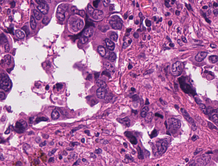
Tumor epithelial tissue: yes
Tumor-associated stroma tissue: yes
Normal tissue: no